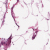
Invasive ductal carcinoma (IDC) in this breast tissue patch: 0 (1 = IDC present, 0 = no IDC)